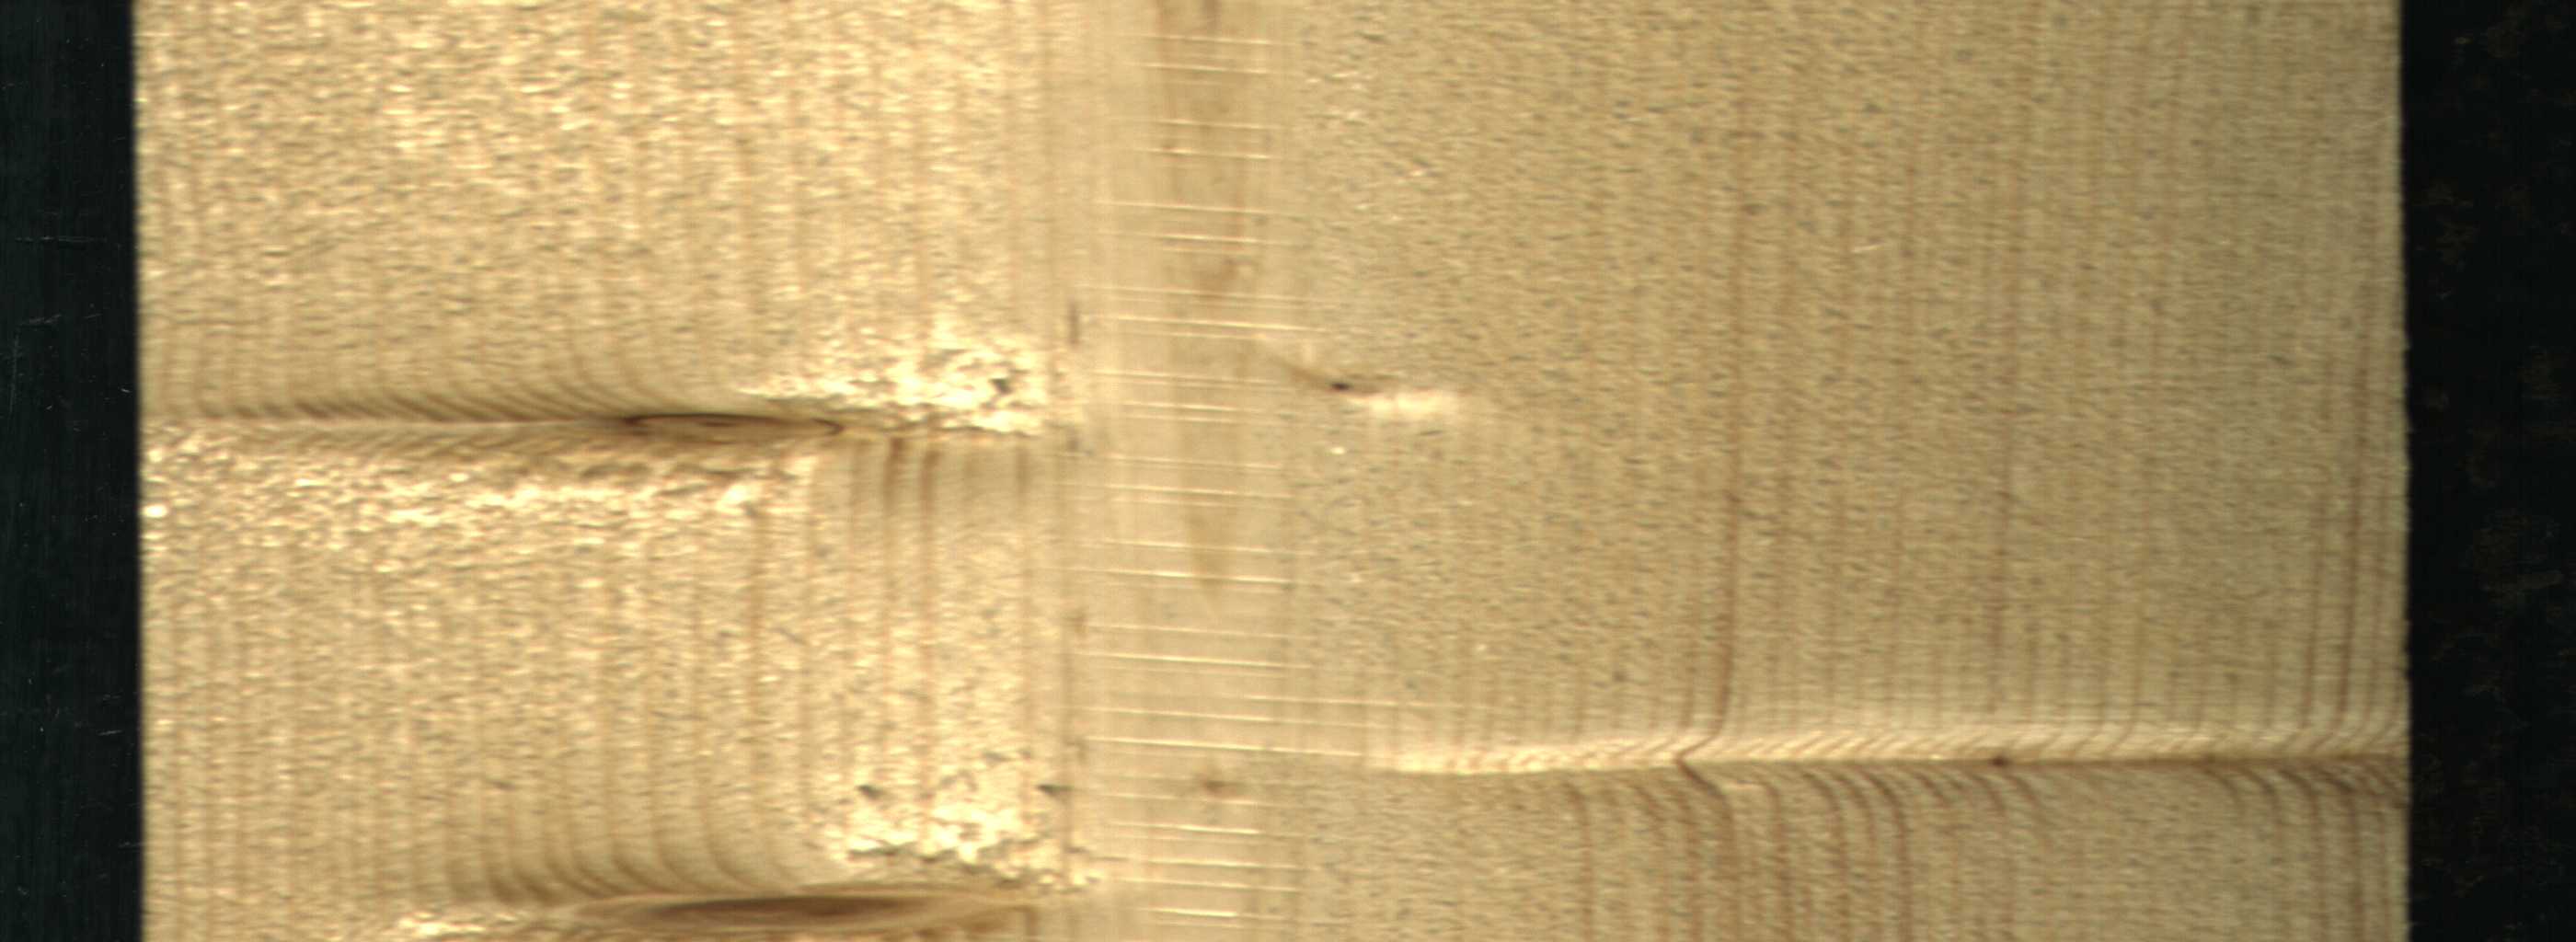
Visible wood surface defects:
Live_Knot
Live_Knot